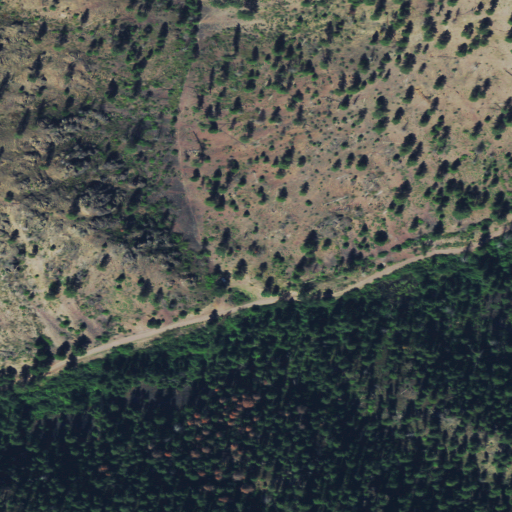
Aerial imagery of valley in Montana named Golden Gulch containing evergreen forest, shrub, and grassland